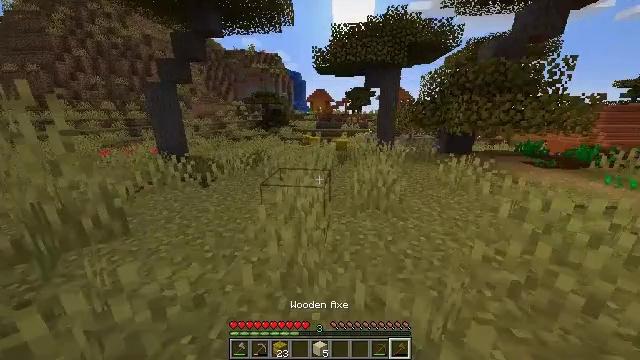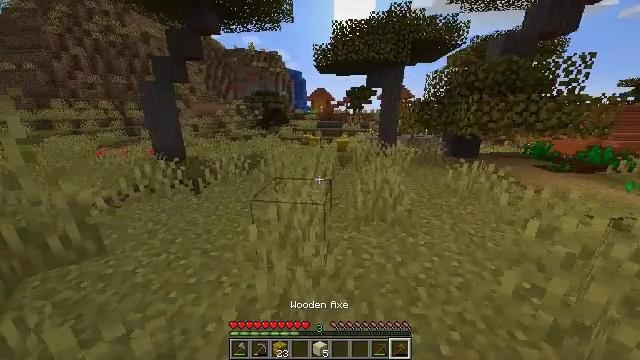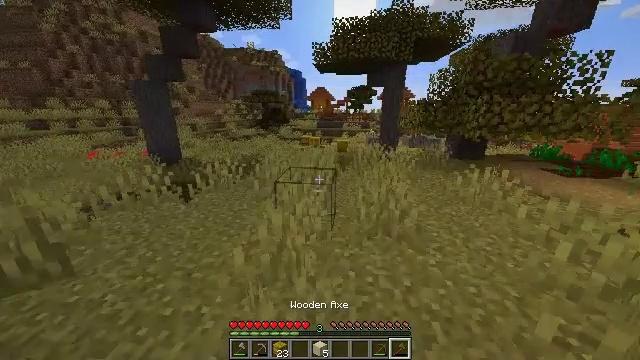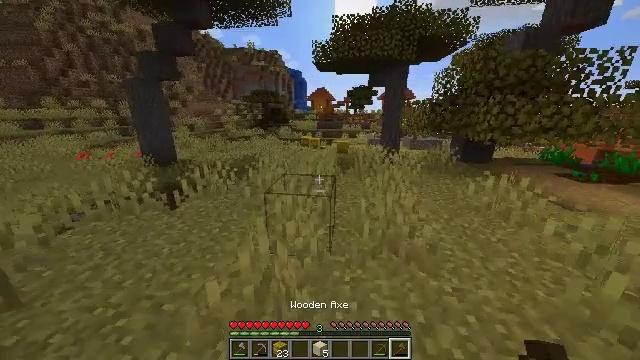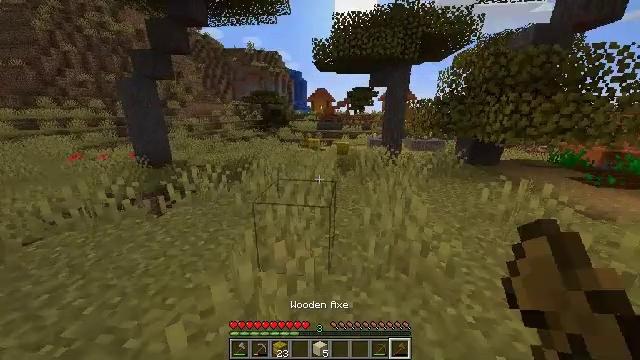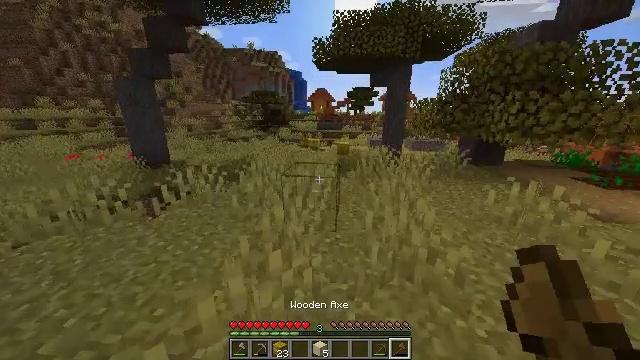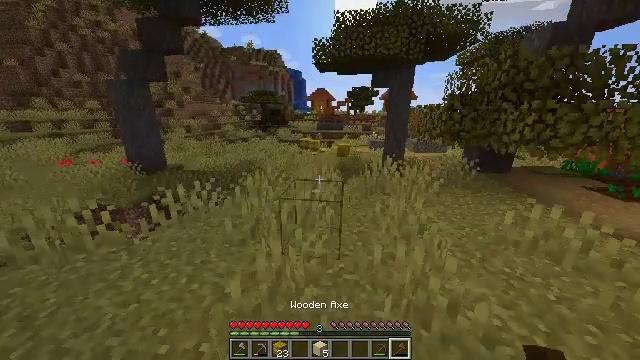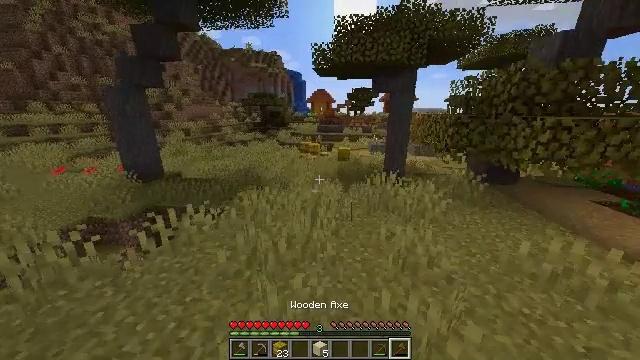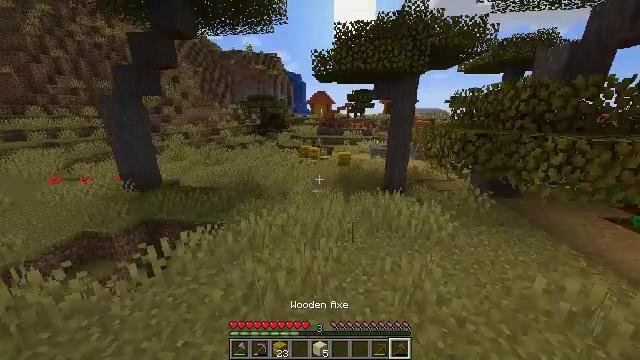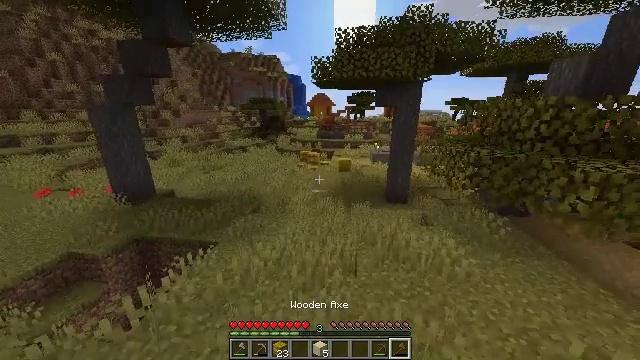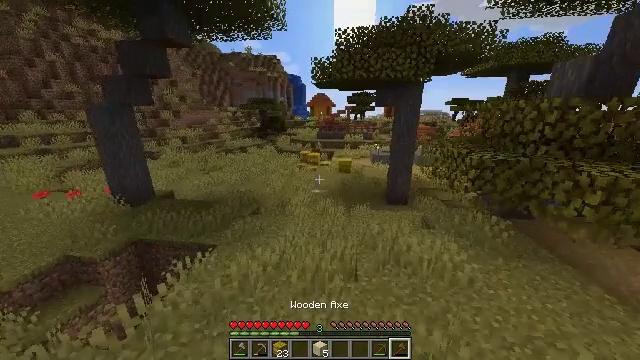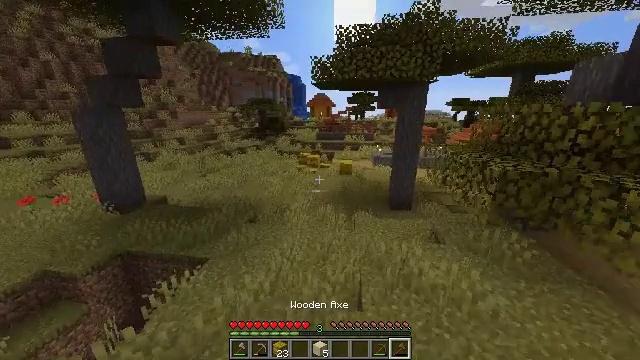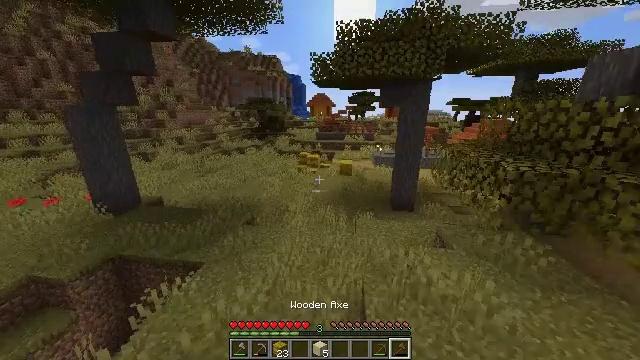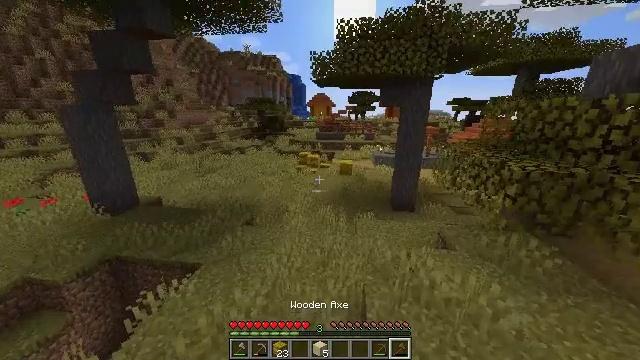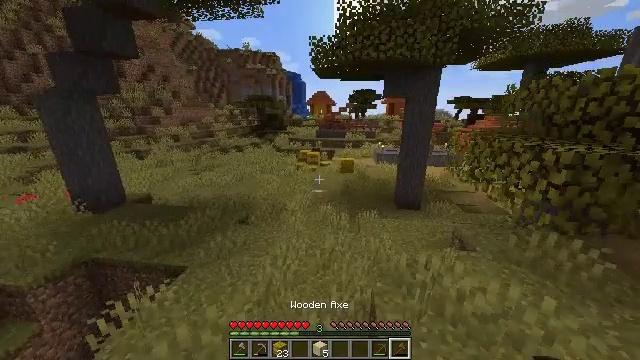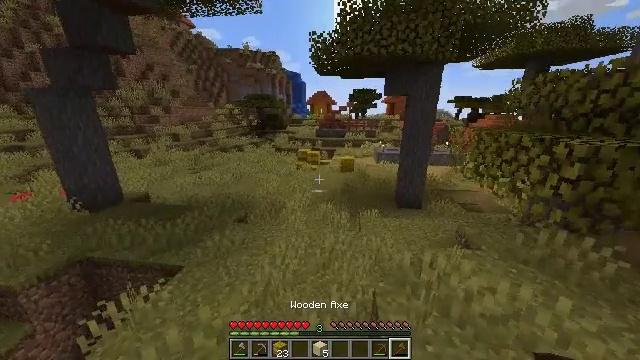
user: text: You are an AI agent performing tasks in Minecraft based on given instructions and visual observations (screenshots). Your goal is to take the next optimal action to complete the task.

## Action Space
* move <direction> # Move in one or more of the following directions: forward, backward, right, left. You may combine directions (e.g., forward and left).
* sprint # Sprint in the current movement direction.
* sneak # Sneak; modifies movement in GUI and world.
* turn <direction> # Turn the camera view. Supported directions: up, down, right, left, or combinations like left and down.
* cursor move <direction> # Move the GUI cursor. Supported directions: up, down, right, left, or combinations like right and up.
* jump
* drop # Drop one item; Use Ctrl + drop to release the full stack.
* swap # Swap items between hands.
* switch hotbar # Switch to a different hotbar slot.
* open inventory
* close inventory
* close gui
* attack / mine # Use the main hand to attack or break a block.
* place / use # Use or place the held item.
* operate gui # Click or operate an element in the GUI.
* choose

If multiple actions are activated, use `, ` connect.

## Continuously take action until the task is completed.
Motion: motion action
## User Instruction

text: Harvest hay blocks from the village.
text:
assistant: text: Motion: move forward
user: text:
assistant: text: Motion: move forward
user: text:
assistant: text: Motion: move forward
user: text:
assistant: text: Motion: move forward
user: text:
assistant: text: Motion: move forward
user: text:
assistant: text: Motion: move forward, jump
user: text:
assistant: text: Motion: move forward, jump
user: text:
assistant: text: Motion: move forward, jump
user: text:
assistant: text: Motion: move forward, jump
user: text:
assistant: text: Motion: move forward
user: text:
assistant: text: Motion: move forward
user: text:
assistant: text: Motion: move forward
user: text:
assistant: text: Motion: move forward
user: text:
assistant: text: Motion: move forward
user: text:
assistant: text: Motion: move forward
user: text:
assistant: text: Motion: move forward
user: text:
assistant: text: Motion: move forward
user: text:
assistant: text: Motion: move forward
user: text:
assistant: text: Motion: move forward
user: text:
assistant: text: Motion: move forward, jump
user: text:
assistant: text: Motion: move forward, jump
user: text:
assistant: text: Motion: move forward, jump
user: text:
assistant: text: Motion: move forward, jump
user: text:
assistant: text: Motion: move forward, jump
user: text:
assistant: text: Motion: move forward
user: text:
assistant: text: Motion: move forward
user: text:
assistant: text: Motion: move forward
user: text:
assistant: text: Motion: move forward, turn right
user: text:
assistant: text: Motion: move forward, turn right and down
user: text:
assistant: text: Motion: move forward, turn right